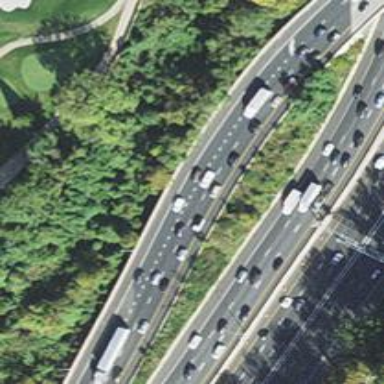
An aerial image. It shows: Motorway.